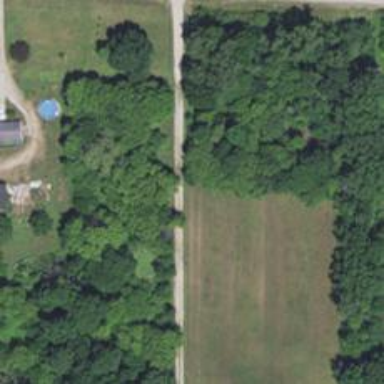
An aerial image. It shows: Driveway leading to service road.